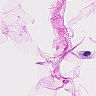
Metastatic tissue present: no